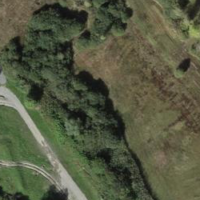
EUNIS habitat code: 21
Species observed at this site:
Epipactis palustris
Drosera rotundifolia
Centaurium erythraea
Angelica sylvestris
Oedemera femorata